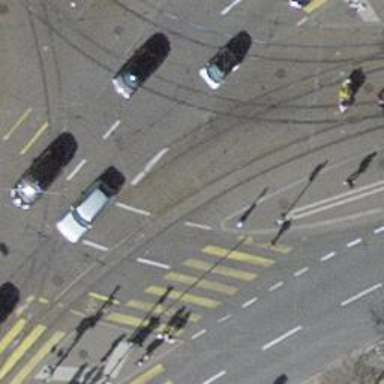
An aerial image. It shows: Kerb barrier.